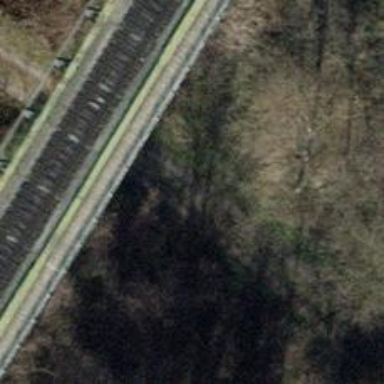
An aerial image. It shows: Track with fine gravel surface classified as grade 3.